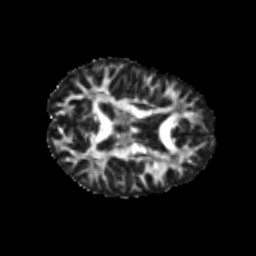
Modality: FA
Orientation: axial
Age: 22
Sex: female
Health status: healthy
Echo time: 0.074 s